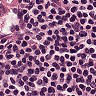
Metastatic tissue present: no